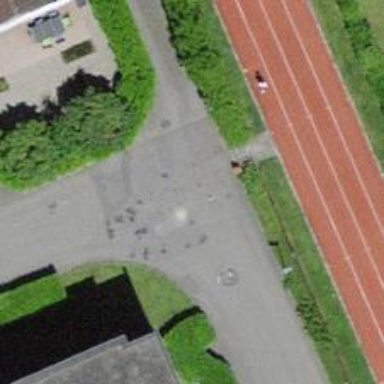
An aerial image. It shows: Service road with paving stones.